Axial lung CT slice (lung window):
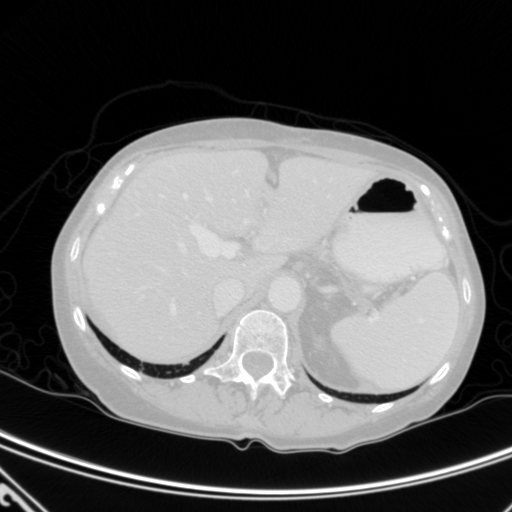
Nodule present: no